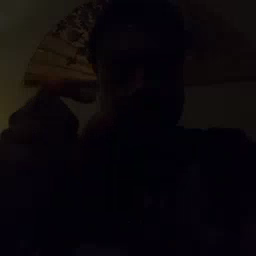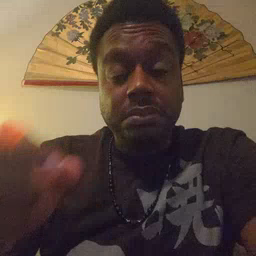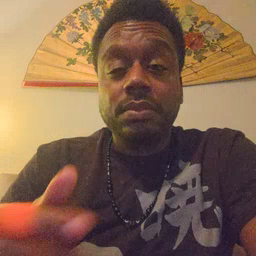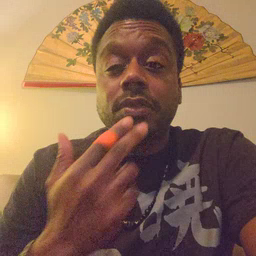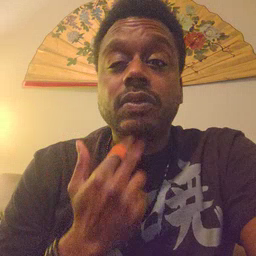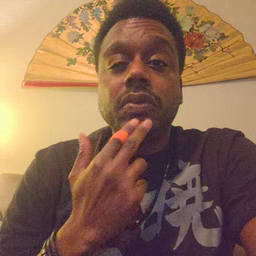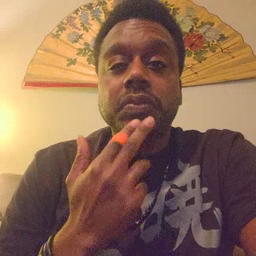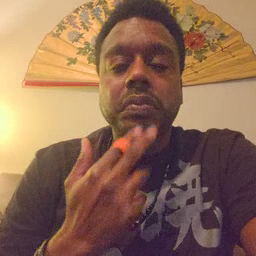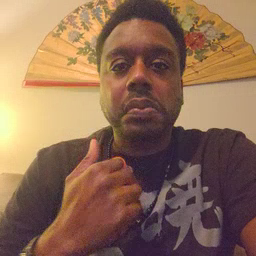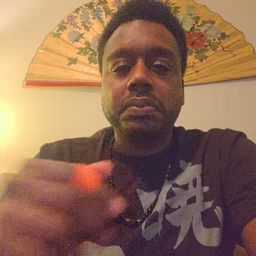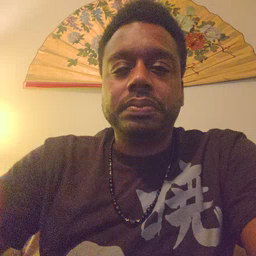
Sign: cute